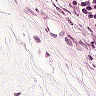
Metastatic tissue present: no